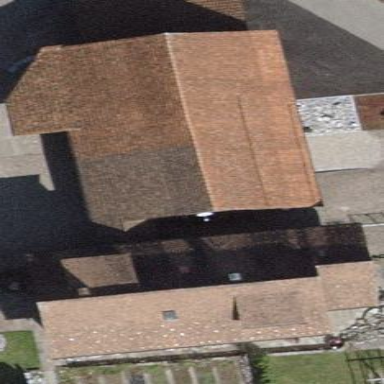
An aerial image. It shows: Detached building.